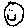
Label: smiley face